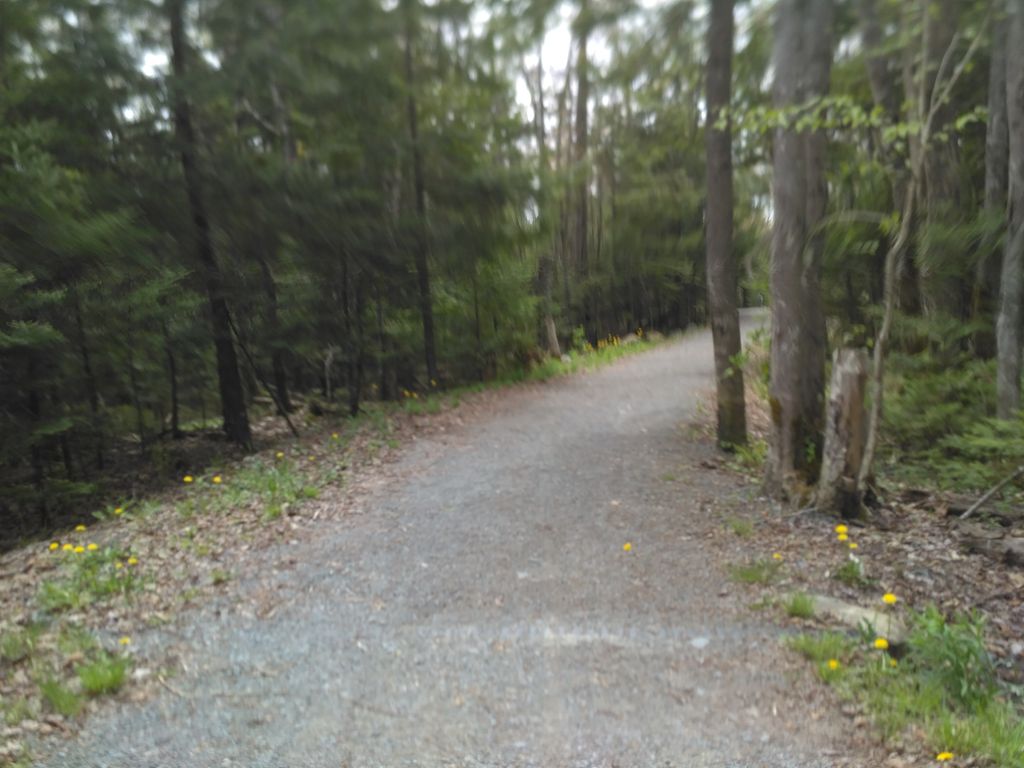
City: halifax